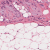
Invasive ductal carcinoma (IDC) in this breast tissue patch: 1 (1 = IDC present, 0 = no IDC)